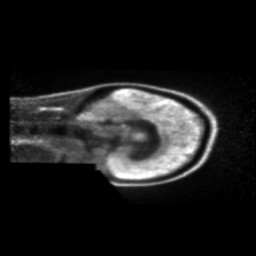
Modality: PET
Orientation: sagittal
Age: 21
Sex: female
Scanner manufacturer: siemens